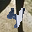
Label: 4